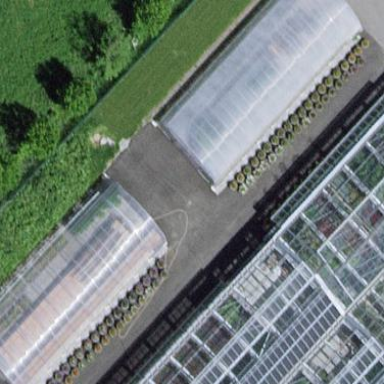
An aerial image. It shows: Greenhouse used for horticulture.